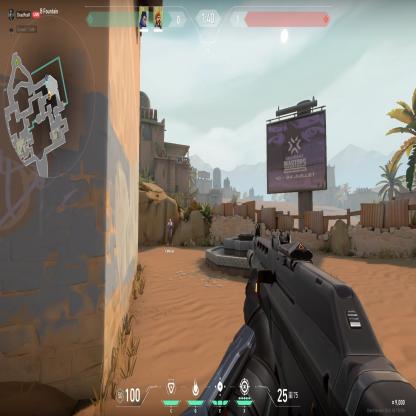
Label: teammate